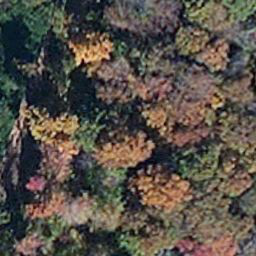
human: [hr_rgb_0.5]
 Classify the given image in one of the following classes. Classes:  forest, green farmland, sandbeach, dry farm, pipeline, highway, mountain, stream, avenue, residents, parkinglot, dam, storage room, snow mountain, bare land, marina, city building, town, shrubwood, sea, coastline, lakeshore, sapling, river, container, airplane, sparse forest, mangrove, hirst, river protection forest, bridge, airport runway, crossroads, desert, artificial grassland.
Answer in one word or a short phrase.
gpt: mangrove